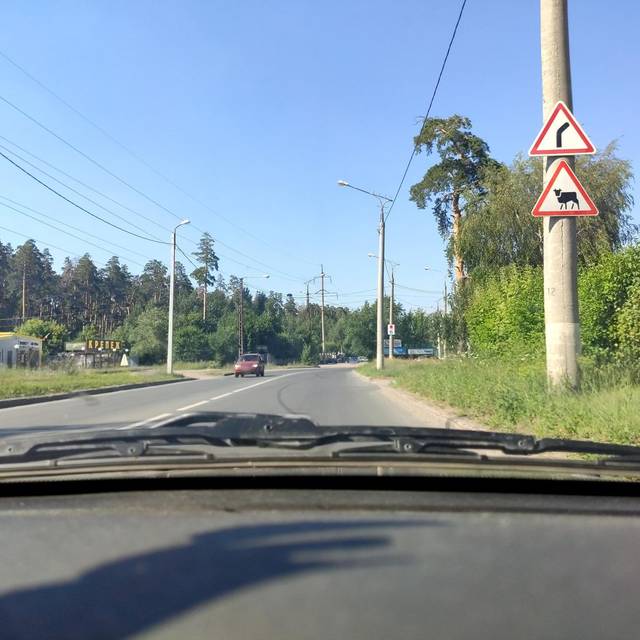
Region: Russia
Coordinates: 53.507, 49.391